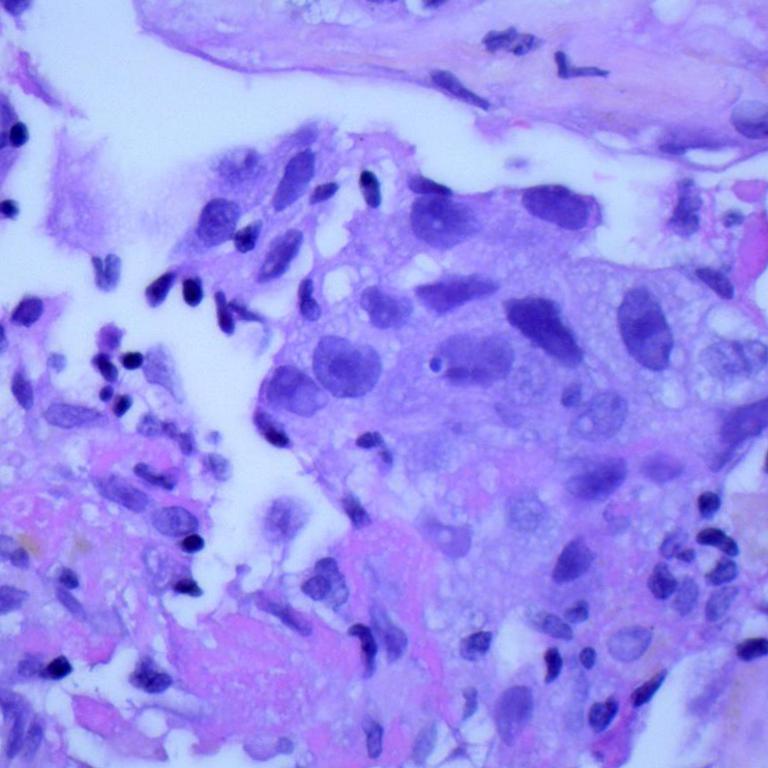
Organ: lung
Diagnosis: adenocarcinomas